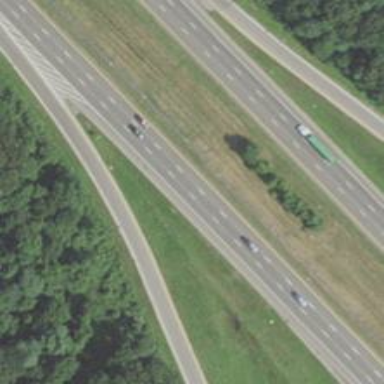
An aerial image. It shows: Asphalt motorway.